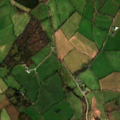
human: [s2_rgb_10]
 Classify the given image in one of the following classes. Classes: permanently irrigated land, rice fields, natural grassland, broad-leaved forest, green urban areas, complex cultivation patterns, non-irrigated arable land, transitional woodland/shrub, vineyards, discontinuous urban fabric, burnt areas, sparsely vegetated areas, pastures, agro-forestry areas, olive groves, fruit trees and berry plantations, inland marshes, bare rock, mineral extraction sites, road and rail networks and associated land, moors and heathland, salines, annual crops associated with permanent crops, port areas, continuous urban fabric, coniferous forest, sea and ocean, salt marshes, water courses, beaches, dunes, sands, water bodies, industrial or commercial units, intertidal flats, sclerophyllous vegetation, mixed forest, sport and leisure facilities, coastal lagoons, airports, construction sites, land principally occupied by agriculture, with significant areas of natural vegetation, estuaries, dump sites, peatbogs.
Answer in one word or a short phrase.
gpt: pastures